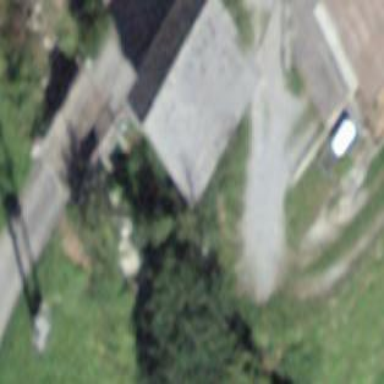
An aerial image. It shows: Rural barn.